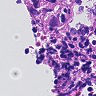
Metastatic tissue present: yes